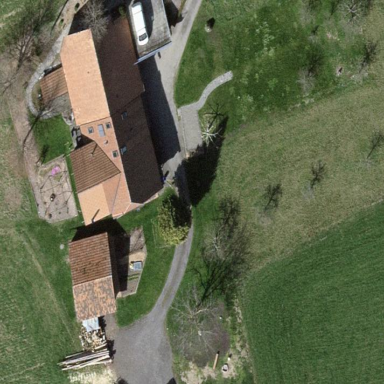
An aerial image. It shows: Farmyard area.